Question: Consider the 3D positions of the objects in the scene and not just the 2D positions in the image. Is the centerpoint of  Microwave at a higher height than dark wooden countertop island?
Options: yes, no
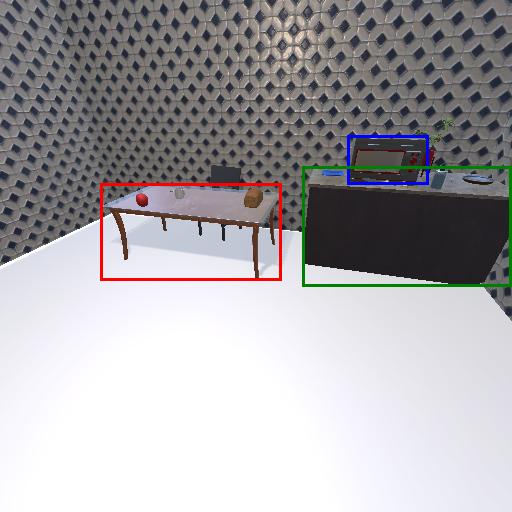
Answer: yes